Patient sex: M
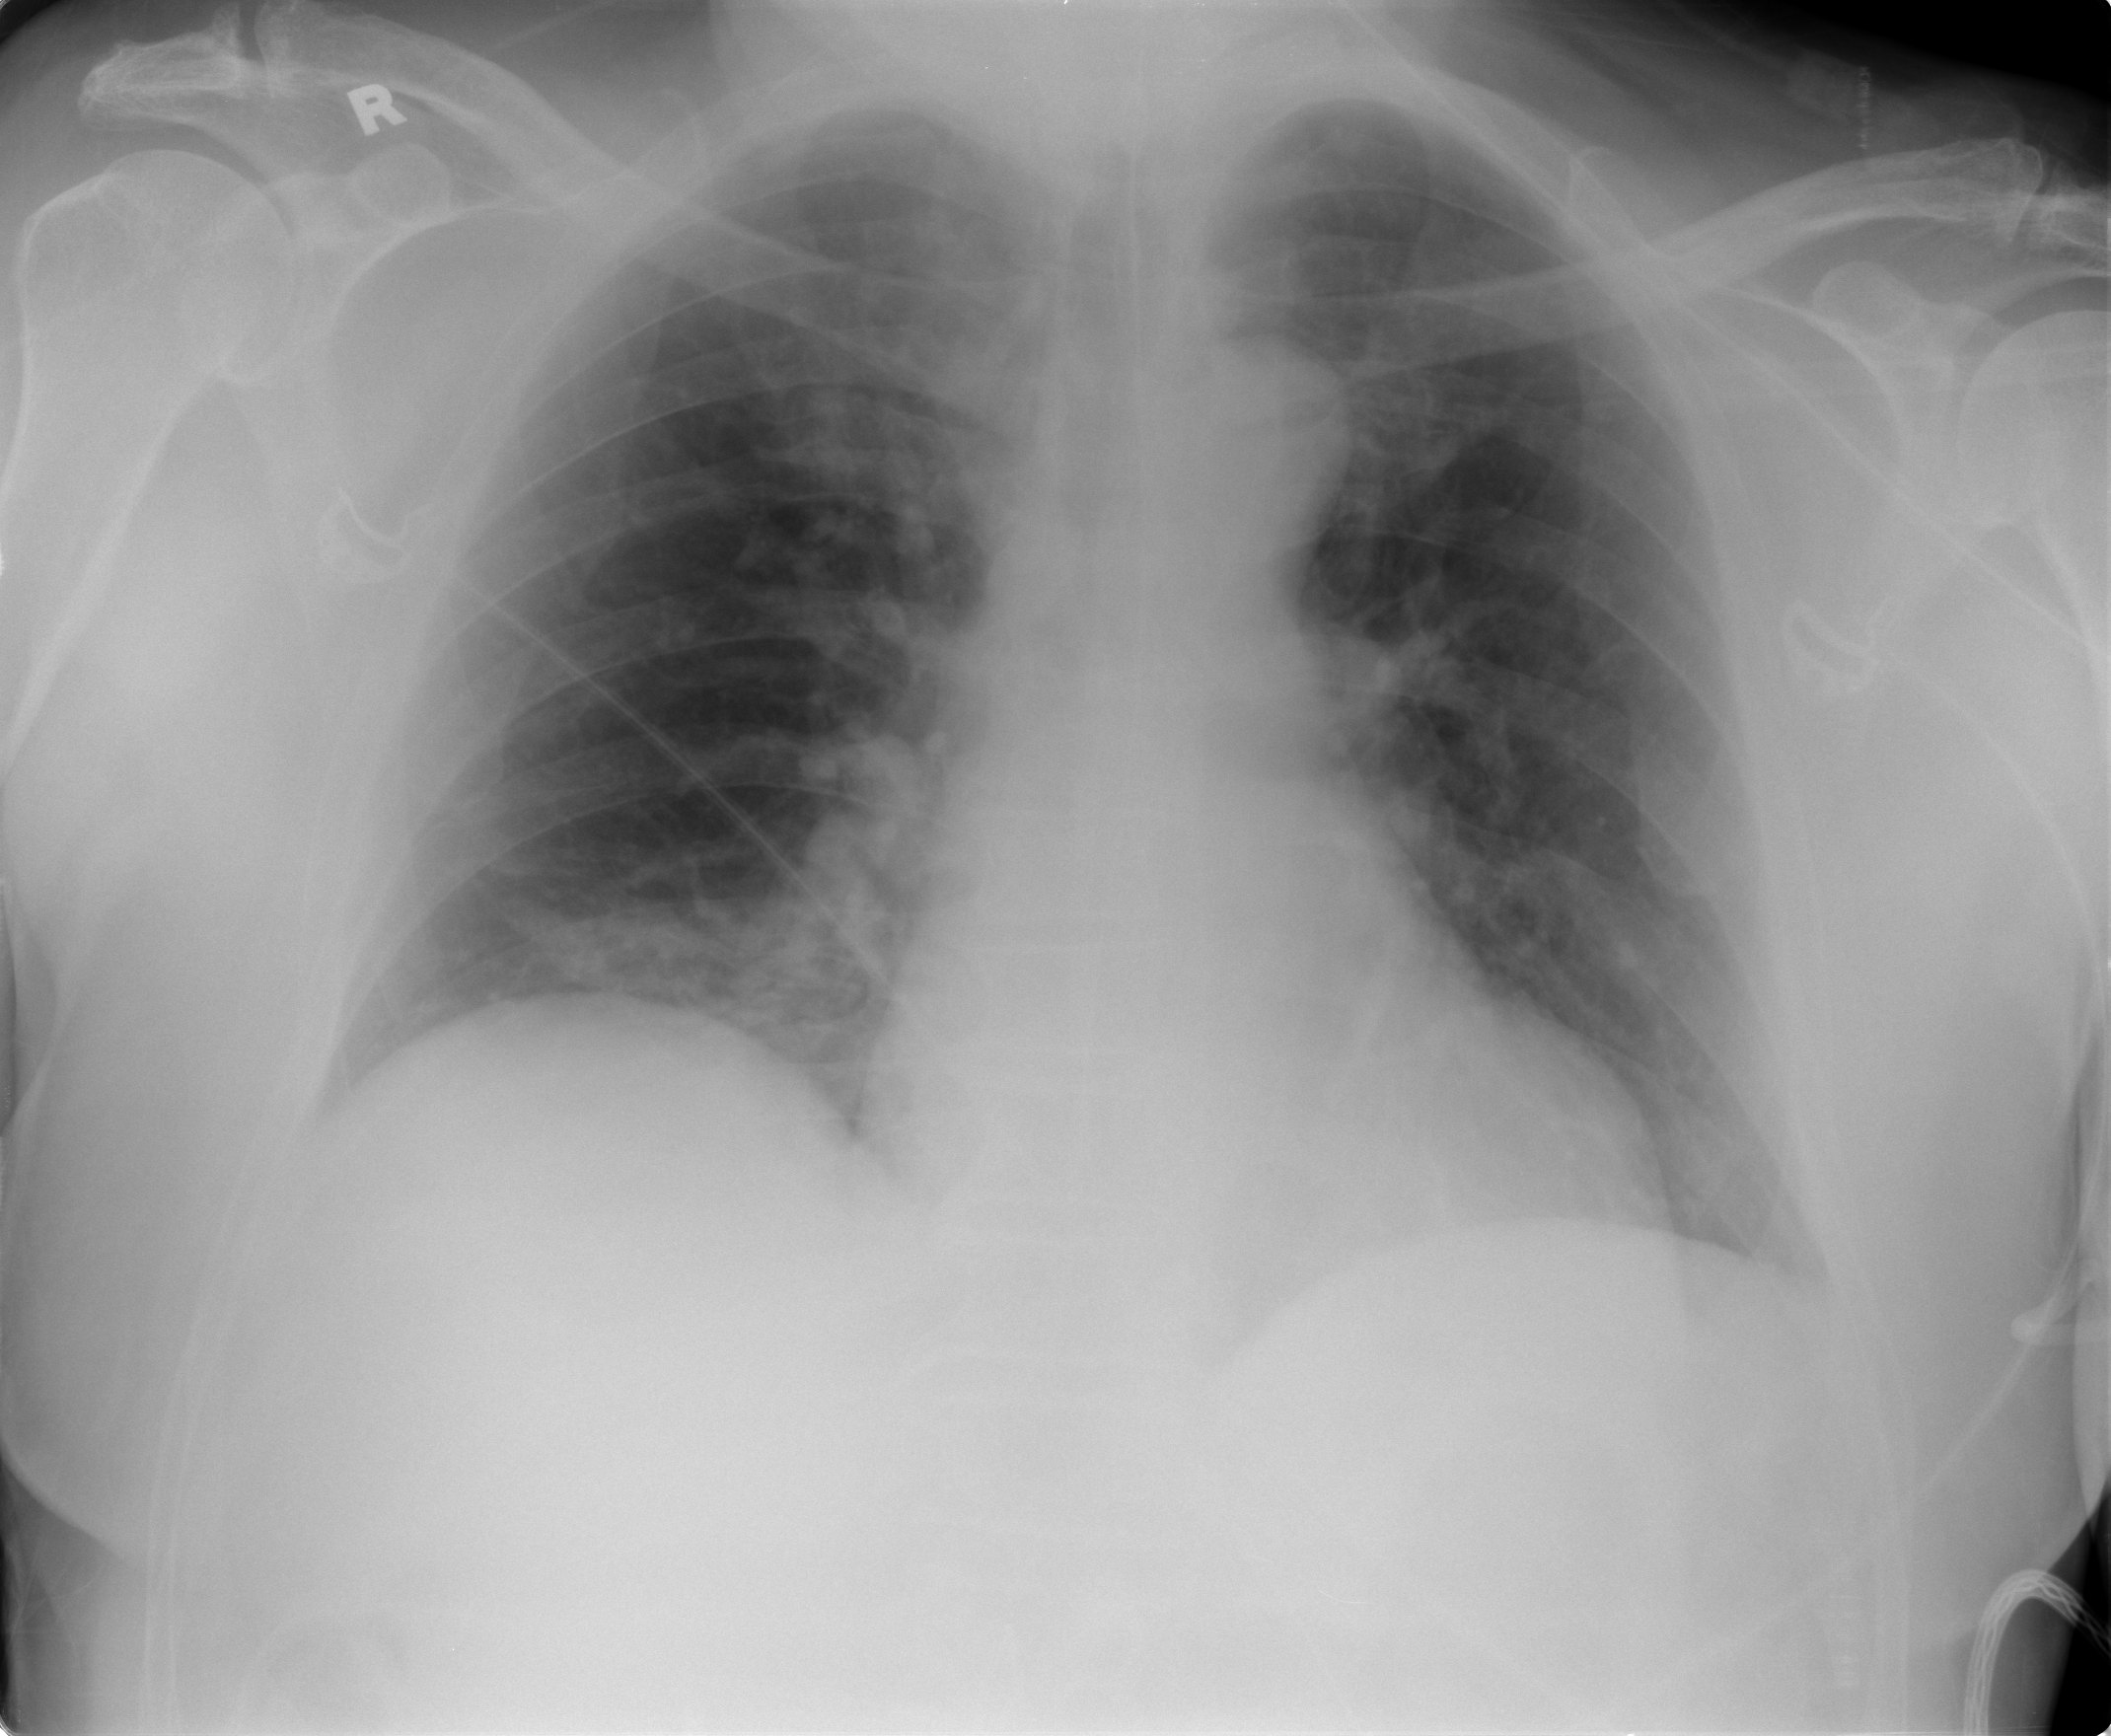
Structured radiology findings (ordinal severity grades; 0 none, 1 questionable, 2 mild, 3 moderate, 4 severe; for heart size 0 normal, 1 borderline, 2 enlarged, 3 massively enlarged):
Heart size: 0
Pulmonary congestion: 0
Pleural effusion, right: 0
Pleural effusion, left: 0
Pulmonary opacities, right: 0
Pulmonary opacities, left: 0
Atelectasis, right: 2
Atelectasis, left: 0